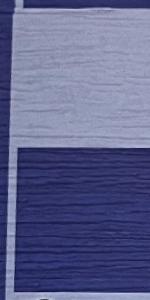
Label: Empty